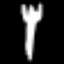
Label: fork